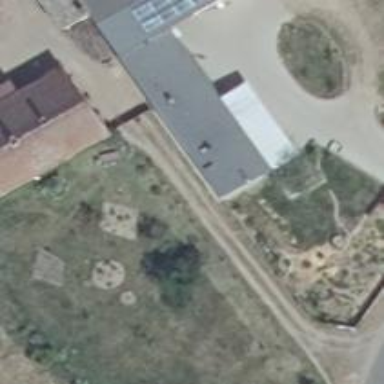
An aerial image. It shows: Outbuilding.